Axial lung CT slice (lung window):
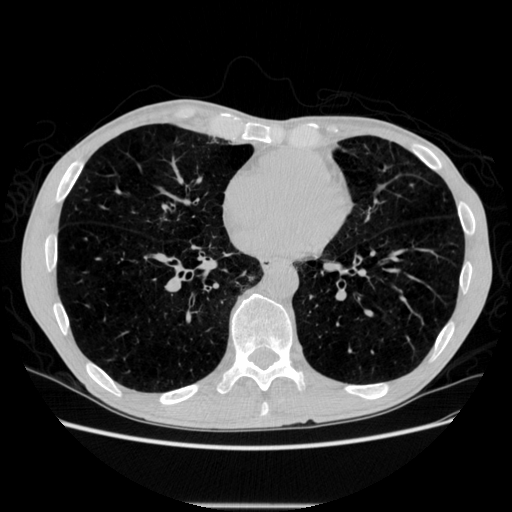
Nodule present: no